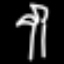
Label: palm tree